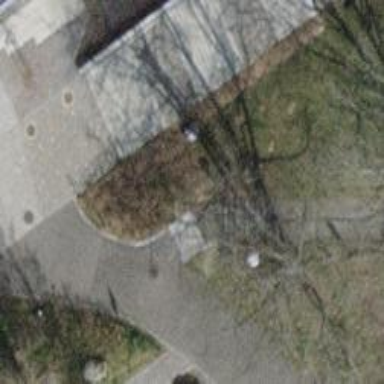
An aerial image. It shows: Road with steps.